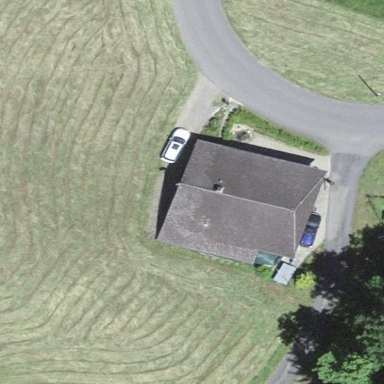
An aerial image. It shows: Farm building.